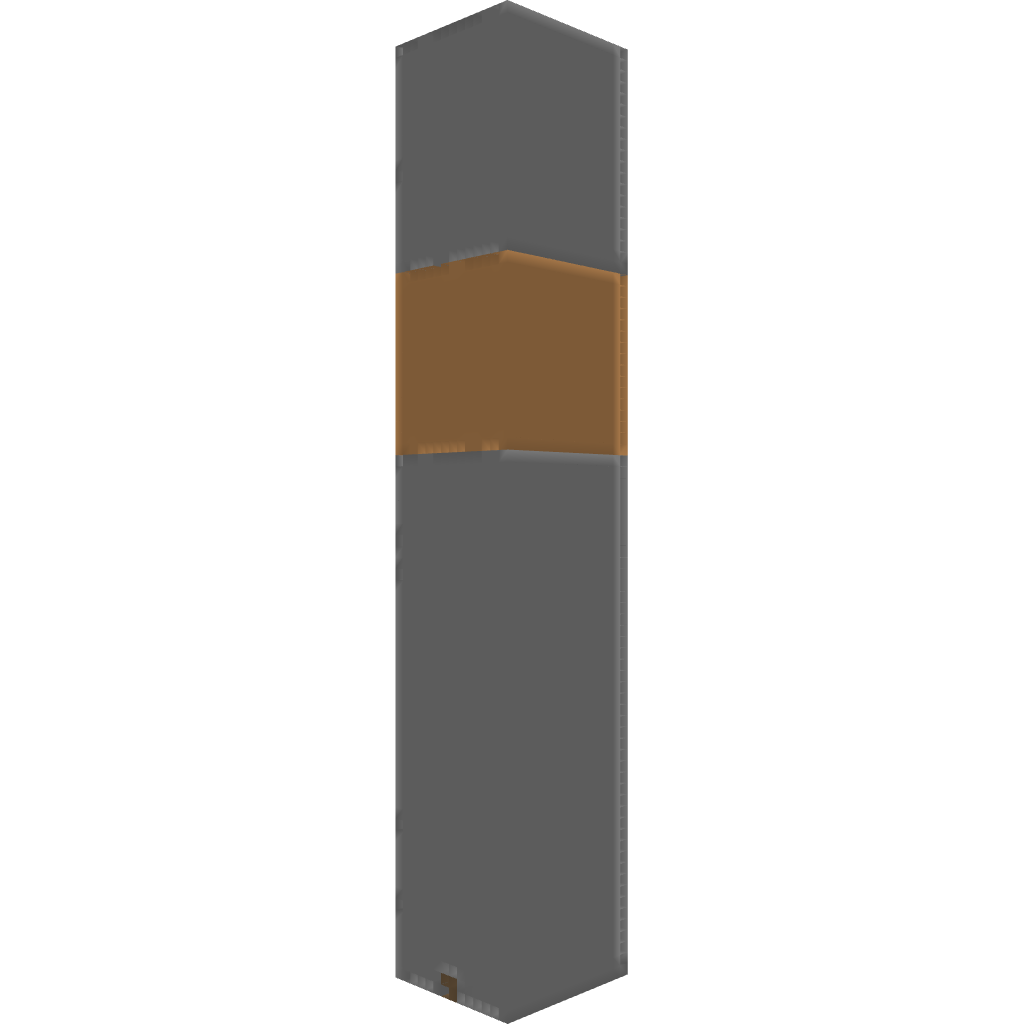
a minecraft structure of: Glostone tower